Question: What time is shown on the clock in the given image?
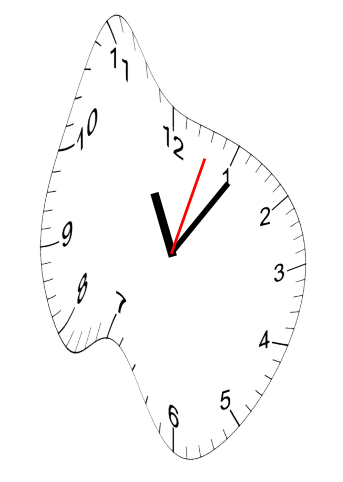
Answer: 11:06:03